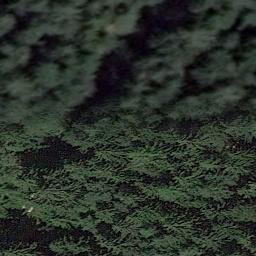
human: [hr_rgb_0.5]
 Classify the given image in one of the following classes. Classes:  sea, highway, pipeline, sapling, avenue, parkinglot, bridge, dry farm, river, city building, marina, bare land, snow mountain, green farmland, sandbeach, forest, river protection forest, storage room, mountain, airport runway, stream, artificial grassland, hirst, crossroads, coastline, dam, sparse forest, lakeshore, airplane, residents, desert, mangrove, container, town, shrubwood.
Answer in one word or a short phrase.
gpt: forest